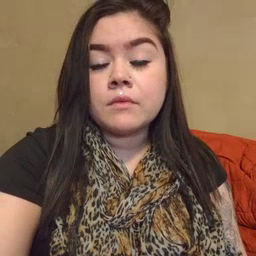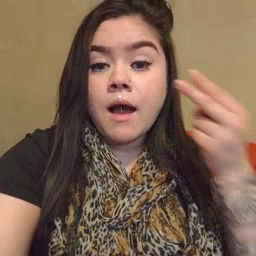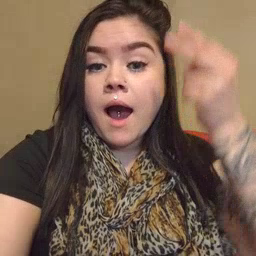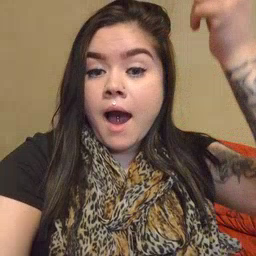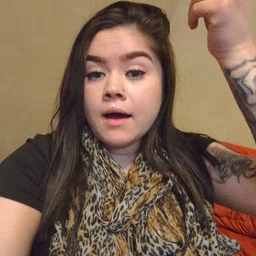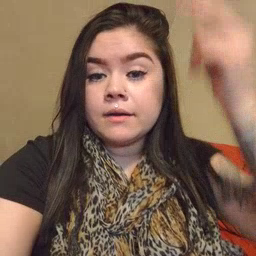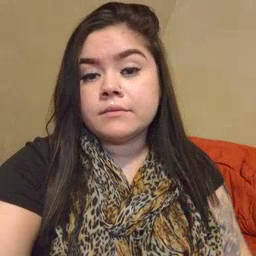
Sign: high